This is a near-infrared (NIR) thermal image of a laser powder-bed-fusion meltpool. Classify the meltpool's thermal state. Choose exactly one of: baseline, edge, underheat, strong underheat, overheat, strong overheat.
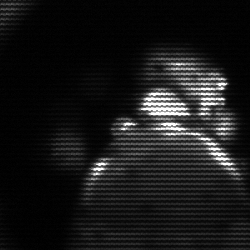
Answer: baseline